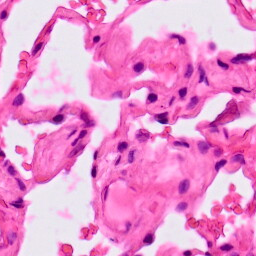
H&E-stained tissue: Lung